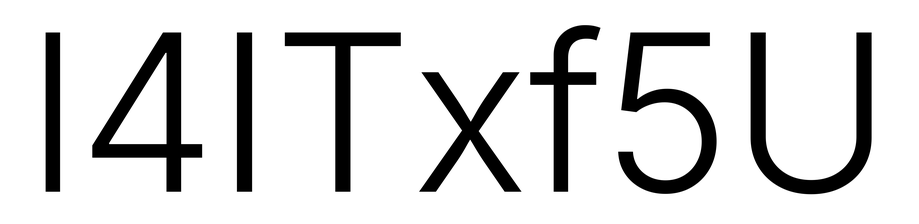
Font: Inter_Light